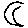
Label: moon